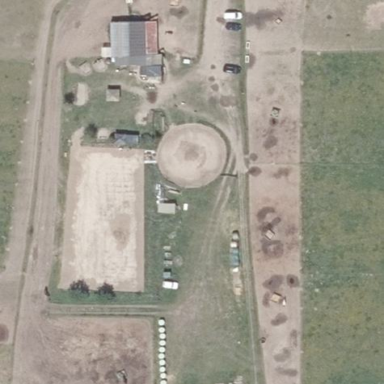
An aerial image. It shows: Farmyard area.